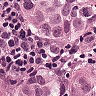
Metastatic tissue present: yes